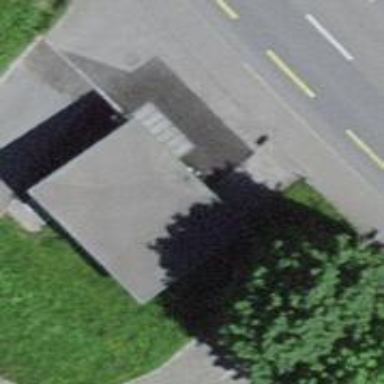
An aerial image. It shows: Power substation.